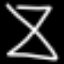
Label: hourglass